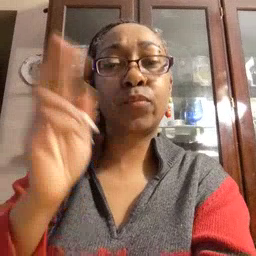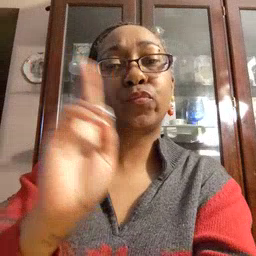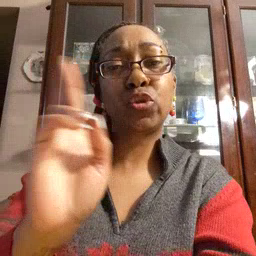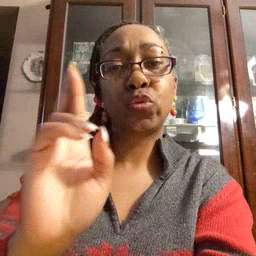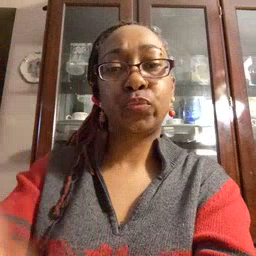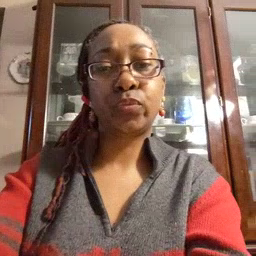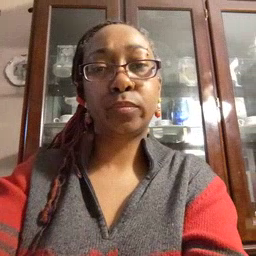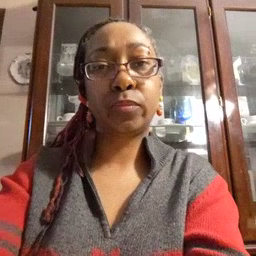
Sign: refrigerator